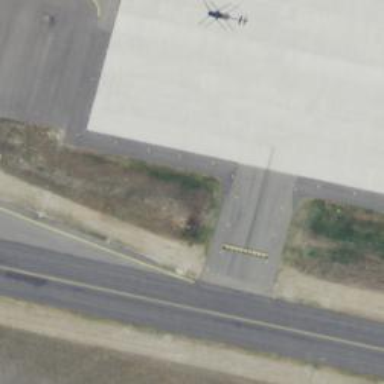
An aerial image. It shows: View of taxiway at the airport.